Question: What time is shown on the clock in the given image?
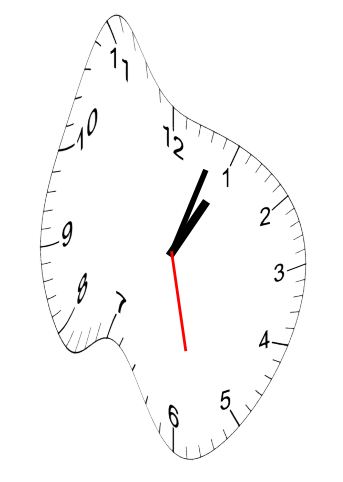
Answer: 01:03:28